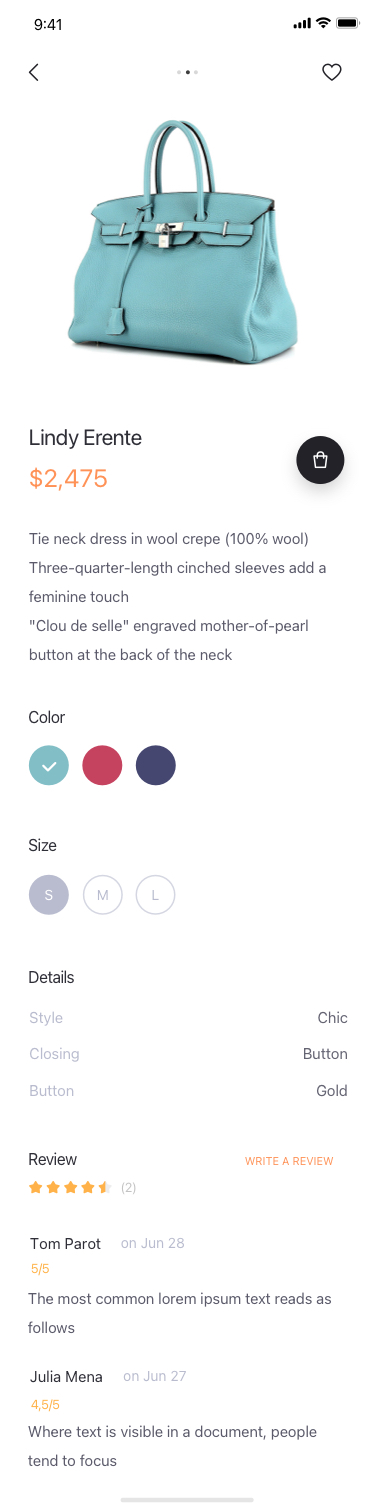
Text in this UI design:
(2)
Lindy Erente
$2,475
Where text is visible in a document, people tend to focus
Julia Mena
on Jun 27
4,5/5
The most common lorem ipsum text reads as follows
Tom Parot
on Jun 28
5/5
Write a review
Review
Button
Gold
Closing
Button
Style
Chic
Details
Size
S
M
L
Color
Tie neck dress in wool crepe (100% wool)
Three-quarter-length cinched sleeves add a feminine touch
"Clou de selle" engraved mother-of-pearl button at the back of the neck